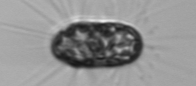
Label: Corethron_hystrix